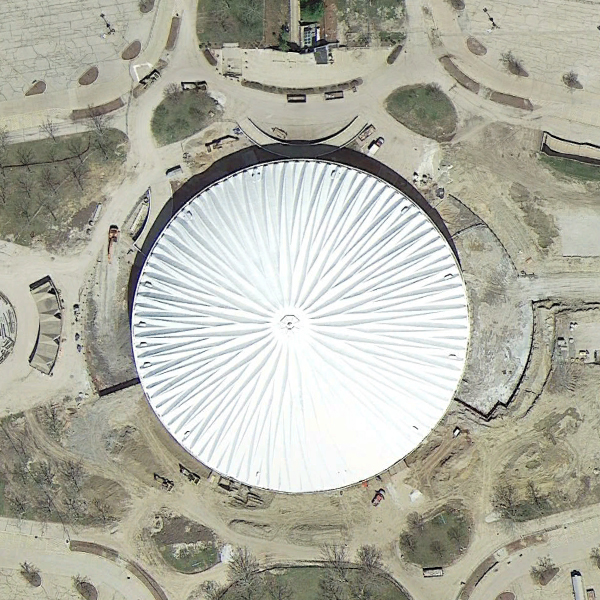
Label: Center